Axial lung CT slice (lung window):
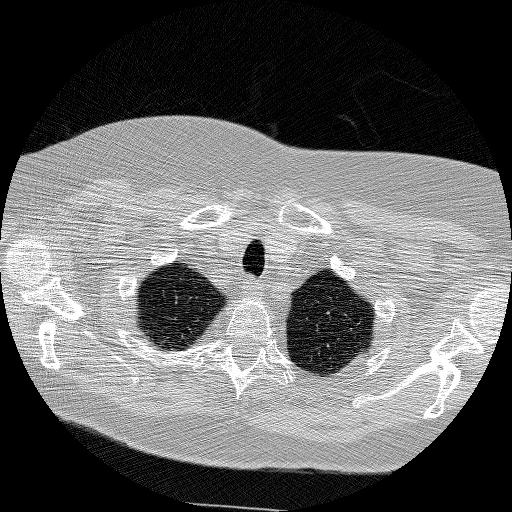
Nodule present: no